Field crop: maize
Growth stage: 2
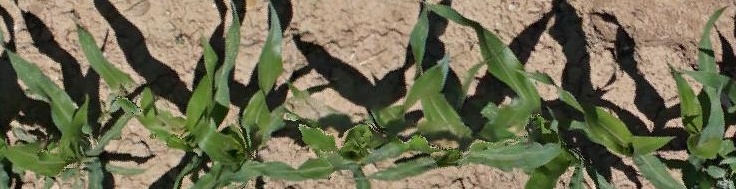
Species: maize